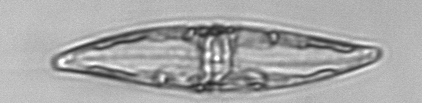
Label: Pleurosigma